Question: I have a simple '.pro' Qt Creator project. I have most, if not all, of my application text in Qt '.ui' XML form files. I want to use Qt Linguist to translate text in that project, but I have no idea how to start. There's no useful "Getting started with Qt Linguist" article on the internet. Page proudly calling itself <URL> is also not very helpful as it only contains generic info, not practical hints.
I found these items in Qt Creator:

I am not so sure what to do to make them work and what is their relation to Qt Linguist, which is totally standalone application. I opened Qt Linguist and it doesn't even contain any 'File' -> 'New...' item menu, which is where I would start.
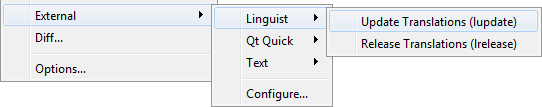
Answer: In the beginning it requires quite some work, but then it is all automatic.
In your source file you must put translatable strings inside a 'tr()' function. All QObject derived classes have their own 'tr()' function. For strings inside that class use the tr function of that class: so in stead of
'''
QString str ="string to be translated";
'''
use
'''
QString str = MyClass::tr("string to be translated");
'''
If the class has no 'tr()' function use
'''
QString str = QOject::tr("string to be translated");
'''
In Qt Creator you go to Tools/External/Configure... and fill out the location of lupdate and lrelease. You can hard code their location or use macro's. These utilities are located in a bin subdir of the Qt install location.
Suppose you want to translate from English to Dutch. You will need two files. We will call them: 'myapp_en.ts' and 'myapp_nl.ts' . In principle you do not need to include the English ts file but it helps to treat English on the same footing as another language.
add to the pro file
'''
TRANSLATIONS+= /path_to_/myapp_en.ts
TRANSLATIONS+= /path_to_/myapp_nl.ts
'''
The first time you run lupdate the ts files will be created.
Open the ts file with Qt Linguist. You can set some properties of this file. All the strings that need to be translated should now be visible in the Qt Linguist view on the ts file. You can insert the translations. And save the modified ts file.
Any time you have changed your source code you should run lupdate. Add the translations of any new strings with Qt Linguist and run lupdate and then lrelease. The program lrelease converts the text files to compressed binary files (extension "qm").
The only thing left now is to tell your application to load a specific translation (that is to load a specific qm file). You do this with the Qt class QTranslator with <URL>.